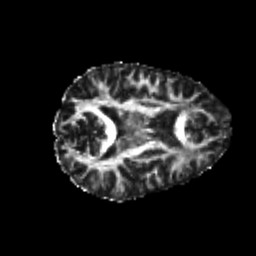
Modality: FA
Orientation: axial
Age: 23
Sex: female
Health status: healthy
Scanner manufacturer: philips
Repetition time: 7.39 s
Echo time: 0.08599 s